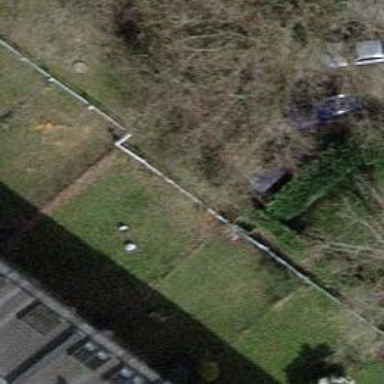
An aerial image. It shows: Fence.